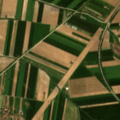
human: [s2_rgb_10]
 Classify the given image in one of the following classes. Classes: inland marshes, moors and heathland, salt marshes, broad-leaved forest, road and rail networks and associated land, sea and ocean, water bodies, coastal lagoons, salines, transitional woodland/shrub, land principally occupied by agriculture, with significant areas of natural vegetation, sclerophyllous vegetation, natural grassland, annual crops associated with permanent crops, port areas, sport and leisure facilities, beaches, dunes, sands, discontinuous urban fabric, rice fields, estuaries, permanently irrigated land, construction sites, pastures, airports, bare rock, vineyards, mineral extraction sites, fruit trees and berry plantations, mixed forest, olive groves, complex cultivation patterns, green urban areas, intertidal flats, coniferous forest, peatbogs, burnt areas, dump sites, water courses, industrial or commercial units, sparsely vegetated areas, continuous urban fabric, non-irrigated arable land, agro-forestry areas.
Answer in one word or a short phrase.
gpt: discontinuous urban fabric, non-irrigated arable land, complex cultivation patterns